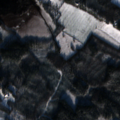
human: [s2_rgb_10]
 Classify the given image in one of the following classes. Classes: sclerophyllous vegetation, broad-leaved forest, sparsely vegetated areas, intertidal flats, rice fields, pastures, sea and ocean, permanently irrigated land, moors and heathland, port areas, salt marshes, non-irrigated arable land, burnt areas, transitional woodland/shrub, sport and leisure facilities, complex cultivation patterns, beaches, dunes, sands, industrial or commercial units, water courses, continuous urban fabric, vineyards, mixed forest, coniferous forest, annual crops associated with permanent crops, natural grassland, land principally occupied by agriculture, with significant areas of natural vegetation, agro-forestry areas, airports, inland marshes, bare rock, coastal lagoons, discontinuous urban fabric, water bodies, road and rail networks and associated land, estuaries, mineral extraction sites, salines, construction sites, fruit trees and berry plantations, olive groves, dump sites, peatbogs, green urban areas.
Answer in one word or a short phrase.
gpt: non-irrigated arable land, land principally occupied by agriculture, with significant areas of natural vegetation, coniferous forest, mixed forest, water bodies